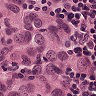
Metastatic tissue present: yes